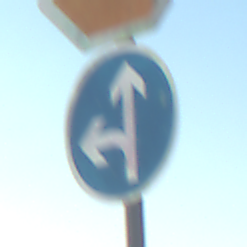
Verkehrszeichen: VorgeschriebeneFahrtrichtungGeradeausOderLinks
Zusatzzeichen oben: Stop
Umgebung: Outdoor, Beach
Tageszeit: SunriseSunset
Wetter: Clear
Licht: Natural
Jahreszeit: NotSpecified
Kontrast: HighContrast